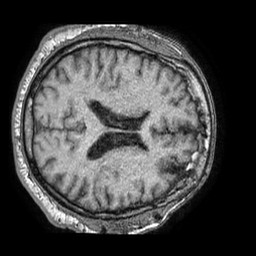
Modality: T1w
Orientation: axial
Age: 53
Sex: male
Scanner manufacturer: philips
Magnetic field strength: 1.5 T
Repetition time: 0.007547 s
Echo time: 0.003429 s